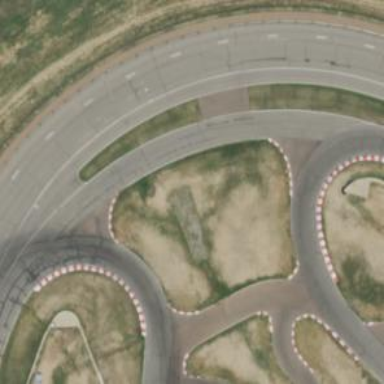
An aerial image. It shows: Raceway for motor sports.